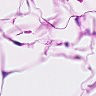
Metastatic tissue present: no